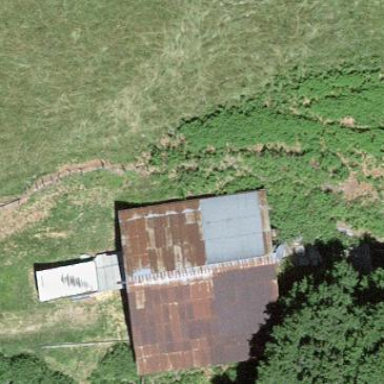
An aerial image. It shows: Stable building.